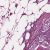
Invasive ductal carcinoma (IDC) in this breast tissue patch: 0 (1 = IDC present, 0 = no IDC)